Question: I am building an android web browser and I just wish to know how chrome added text(numbers) to the tab switching button?
Here's an image:

Is it simple text wrapped in a drawable? If yes, then how to do that and increment the number when a new tab is opened?
If no, then what's the way to achieve this?
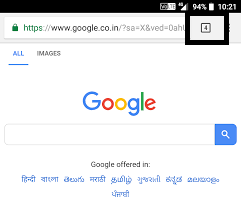
Answer: Judging from the layout boundaries(enabled from Developers Option), It is a custom view or drawable.
<URL>
This kind of views or drawables are made to serve special purpose and to have control over your layout. But there are also much more time consuming to make, most of the times.
<URL> video taught me a lot in this regard.